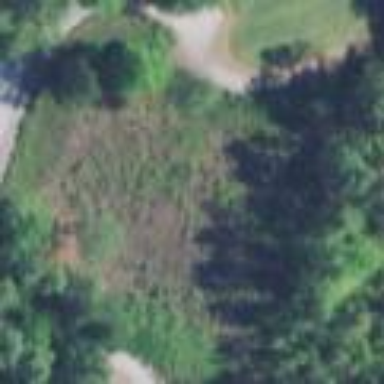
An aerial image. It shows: Area with grass used as rough in golf course.